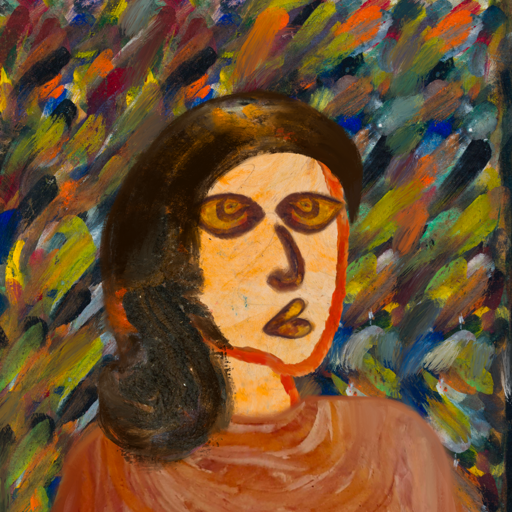
Background: An_Impression, Head And Neck Side: Experience, Face Side: Comrade, Bust: Pious_Lady, Hair Side: Gypsy_Queen, Head Accessory: Blank, Second Necklace: Blank, Necklace: Blank, Baby: Blank